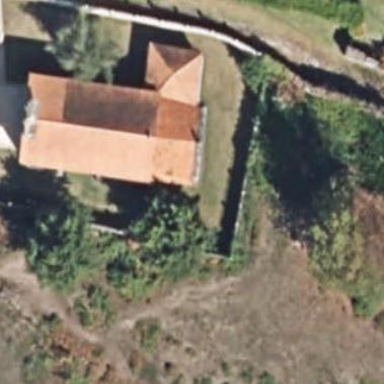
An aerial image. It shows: Chapel building.